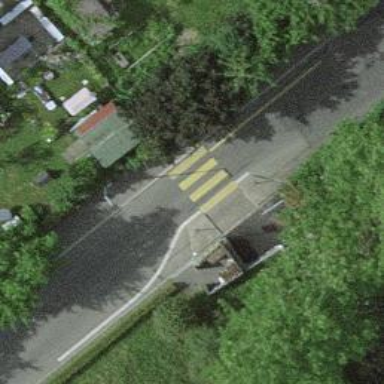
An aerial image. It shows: Uncontrolled crossing with choker traffic calming feature.